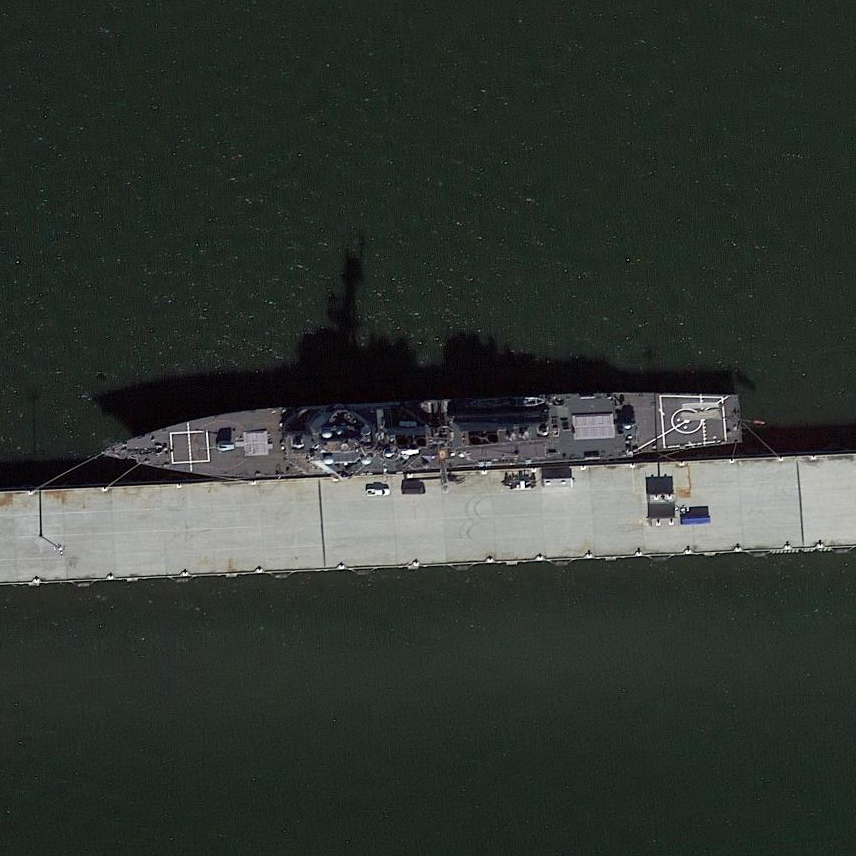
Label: destroyer